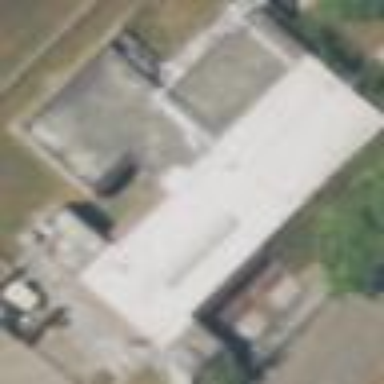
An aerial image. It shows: Building.